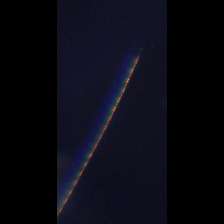
Taxon: Psuedo-nitzschia
Group: Diatoms